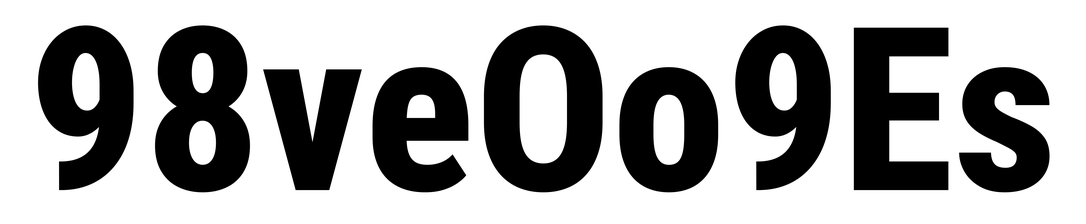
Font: Roboto_Condensed_ExtraBold